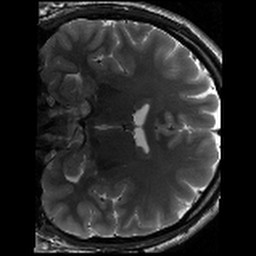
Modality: T2w
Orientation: coronal
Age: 23
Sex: male
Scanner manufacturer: siemens
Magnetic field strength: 3 T
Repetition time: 8.02 s
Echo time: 0.08 s